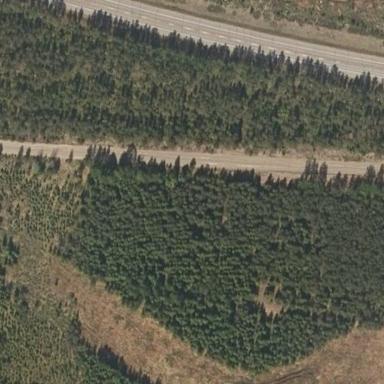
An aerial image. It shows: Woodland with evergreen needle-leaved trees.